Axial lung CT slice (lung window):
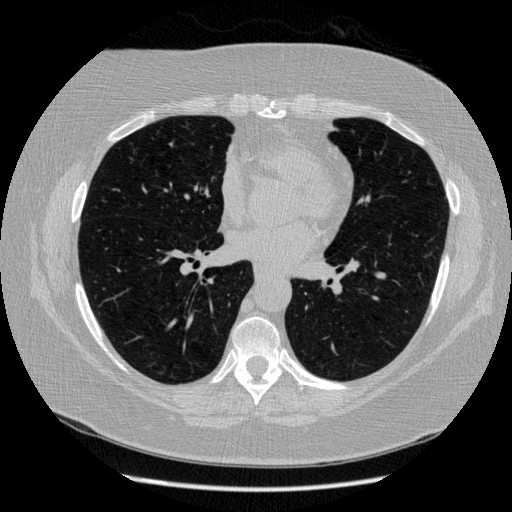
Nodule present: no